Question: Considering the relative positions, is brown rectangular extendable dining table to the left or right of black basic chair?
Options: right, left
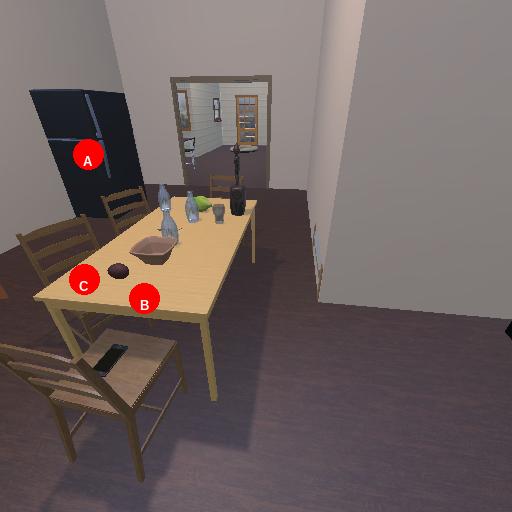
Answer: right